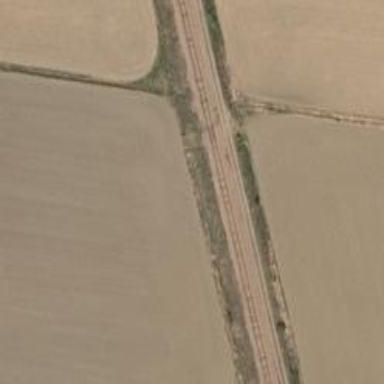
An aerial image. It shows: Level crossing with saltire marking.